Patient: sex M, age 21
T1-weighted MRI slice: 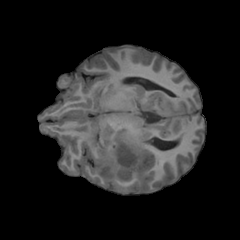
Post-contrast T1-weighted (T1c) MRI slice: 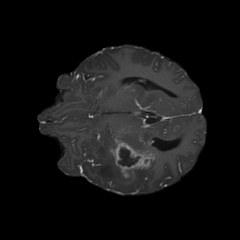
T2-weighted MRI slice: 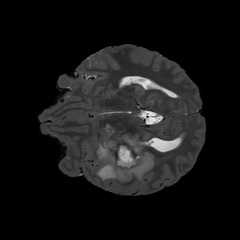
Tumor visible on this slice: yes
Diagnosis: Glioblastoma, IDH-wildtype
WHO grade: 4